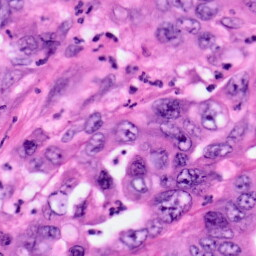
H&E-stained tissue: Pancreatic